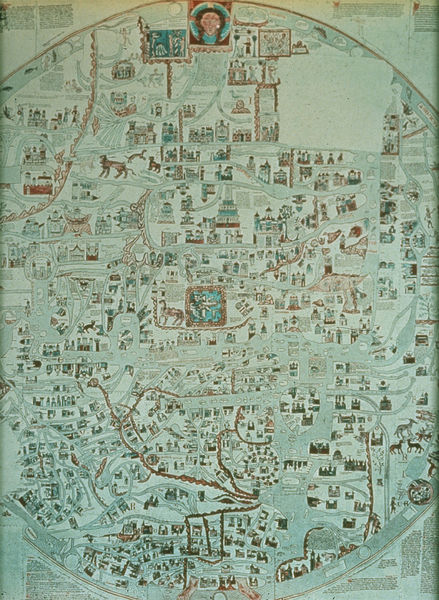
Titel: Ebstorfer Weltkarte
Schlagwörter: feder, meer, fluss, stadt, ausschnitt, gebäude, park, tiere, wege, kreis, farbig, liebe, papier, ansicht, flagge, mauer, farbe, aufsicht, stadtansicht, straßen, text, beschriftung, tinte, karte, christus, jesus, jesus christus, mauern, mittelalter, plan, zentrum, gruen, landkarte, städte, flüsse, erlöser, maßstab, stadtplan, stadtkarte, meere, weltkarte, weltbild, schrfit, südamerika, messias, gottessohn, wasserwege, sohn gottes, christkind, erdkreis, südamerikanisch, doerfer, christkönig, ebstorf, heilland, erretter, jesus von nazaret